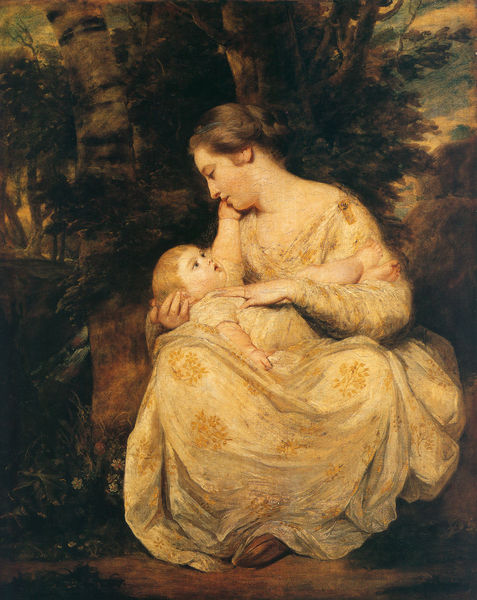
Titel: Mrs Richard Hoare und Kind
Künstler: Sir Joshua Reynolds
Institution: London, Wallace Collection
Schlagwörter: baum, blau, dunkel, gemälde, hand, himmel, weiß, wolken, baumstämme, bäume, grün, landschaft, ocker, sitzen, blume, blumen, frau, kleid, profil, blick, blüte, blüten, gras, weg, wiese, wolke, muster, augen, halten, bild, portrait, porträt, baumstamm, natur, stamm, strauch, gold, stoff, kind, mutter, tochter, pflanzen, kontrast, schön, wald, lächeln, liebe, zärtlichkeit, farbe, baby, füsse, romantik, stämme, sitzt, junge, umarmen, schuh, museum, madonna, waldweg, hält, liegt, sohn, säugling, nähren, taufkleid